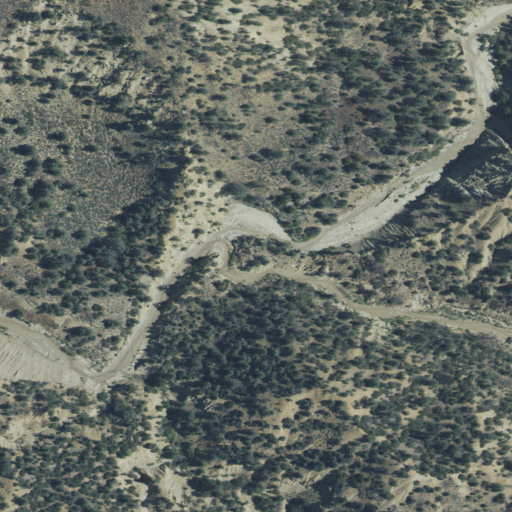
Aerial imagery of valley in California named Park Canyon containing only shrub